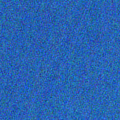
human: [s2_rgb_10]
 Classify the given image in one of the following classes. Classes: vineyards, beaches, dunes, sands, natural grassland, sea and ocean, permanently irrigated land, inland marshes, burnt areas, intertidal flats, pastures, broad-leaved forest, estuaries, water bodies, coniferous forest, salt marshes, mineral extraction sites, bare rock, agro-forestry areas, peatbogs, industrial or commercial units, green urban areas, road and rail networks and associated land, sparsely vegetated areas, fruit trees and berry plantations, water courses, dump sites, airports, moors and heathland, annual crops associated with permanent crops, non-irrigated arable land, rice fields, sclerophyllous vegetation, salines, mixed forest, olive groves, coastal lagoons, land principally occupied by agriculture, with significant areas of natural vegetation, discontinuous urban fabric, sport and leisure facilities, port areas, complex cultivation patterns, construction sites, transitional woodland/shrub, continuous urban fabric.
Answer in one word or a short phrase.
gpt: sea and ocean